Aerial crown-view tile of a tropical tree (Barro Colorado Island, Panama), acquired 20241014:
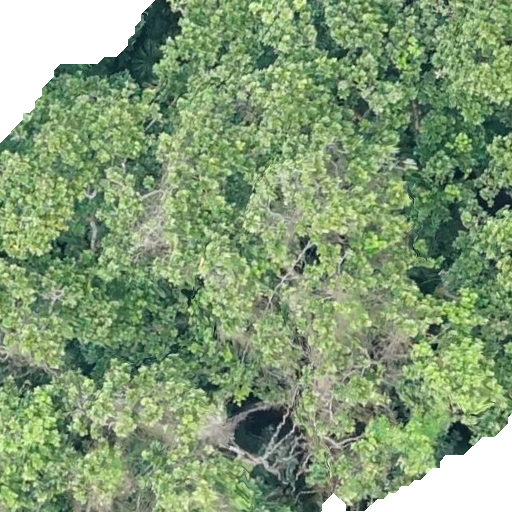
Species: Anacardium excelsum
GBIF accepted scientific name: Anacardium excelsum
Crown area: 544.913 m²